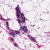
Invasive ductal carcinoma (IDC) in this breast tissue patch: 0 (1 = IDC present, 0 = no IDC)